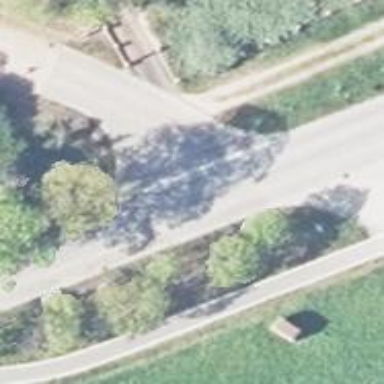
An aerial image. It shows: Asphalt road classified as primary highway.